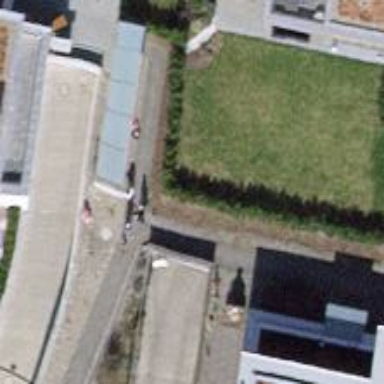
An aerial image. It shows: Hedge acting as barrier.